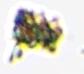
Label: Detritus